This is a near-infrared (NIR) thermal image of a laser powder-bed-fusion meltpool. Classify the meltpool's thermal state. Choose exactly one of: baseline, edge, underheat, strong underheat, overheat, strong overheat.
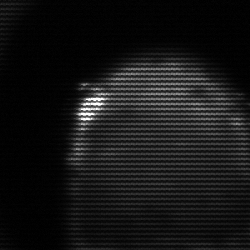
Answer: edge